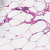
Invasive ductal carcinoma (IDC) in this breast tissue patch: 0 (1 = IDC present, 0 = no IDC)